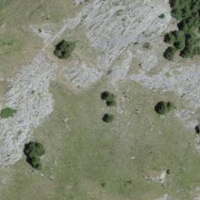
EUNIS habitat code: 48
Species observed at this site:
Satyrus ferula
Saxifraga paniculata